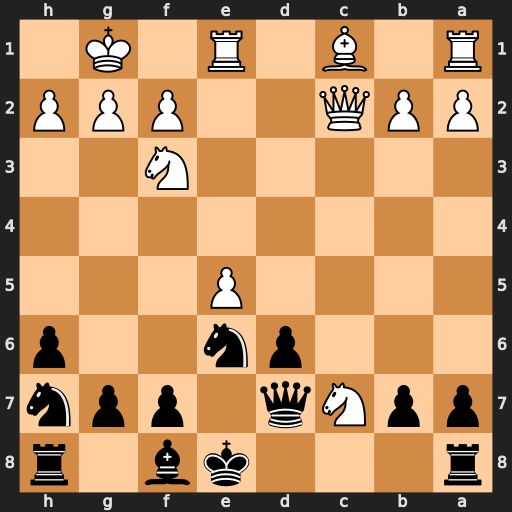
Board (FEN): r3kb1r/ppNq1ppn/3pn2p/4P3/8/5N2/PPQ2PPP/R1B1R1K1
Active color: b
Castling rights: kq
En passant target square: -
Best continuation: Qxc7 Qxc7 Nxc7 exd6+ Ne6